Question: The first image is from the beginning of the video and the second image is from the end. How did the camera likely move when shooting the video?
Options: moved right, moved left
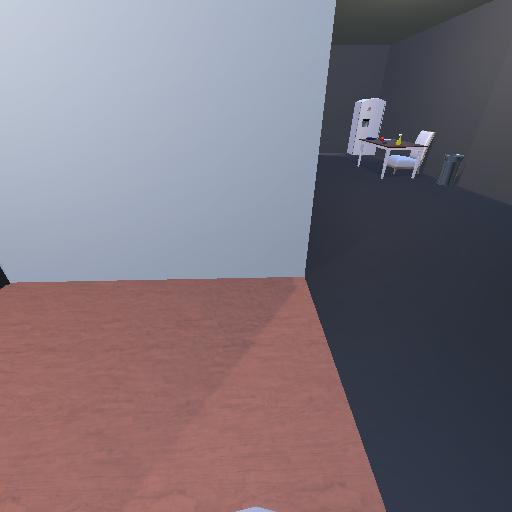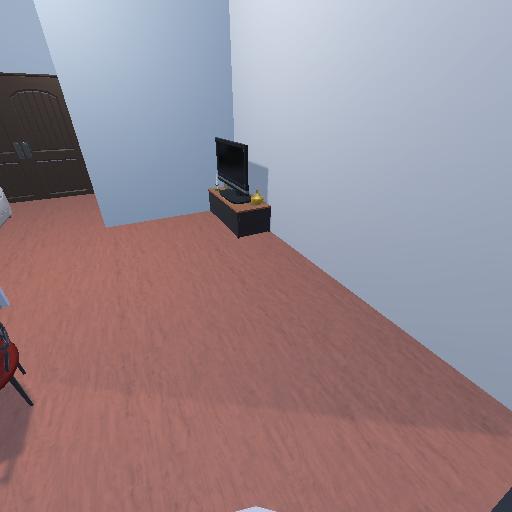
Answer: moved right